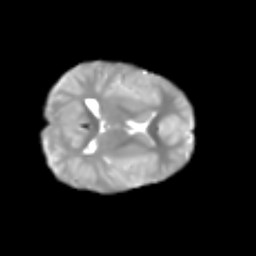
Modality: T2w
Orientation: axial
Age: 7
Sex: male
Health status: healthy